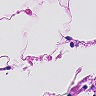
Metastatic tissue present: no